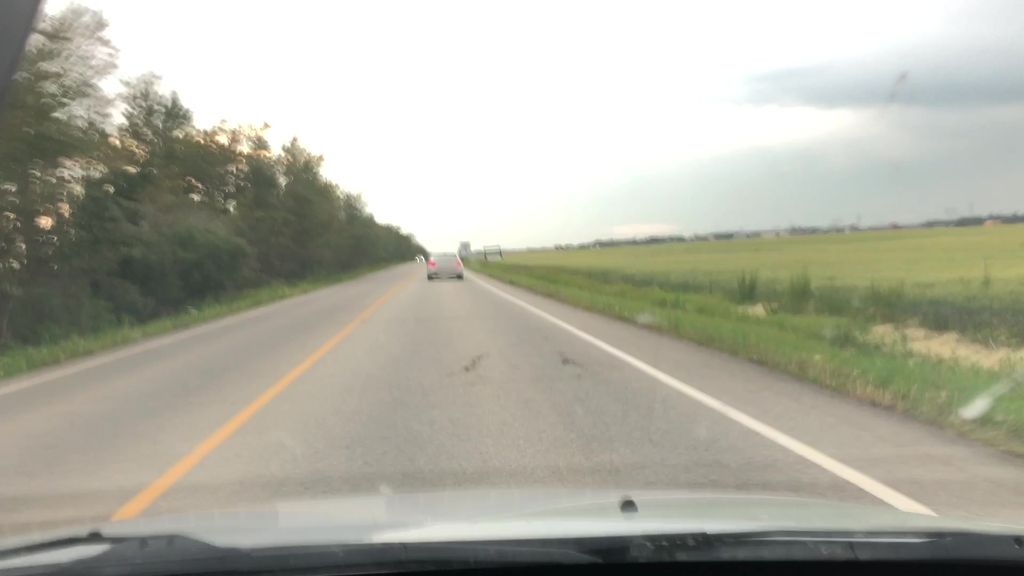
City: edmonton